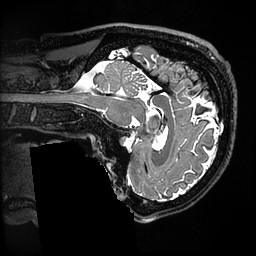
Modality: T2w
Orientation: sagittal
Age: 43
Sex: male
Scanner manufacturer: ge
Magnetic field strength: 3 T
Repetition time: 3.202 s
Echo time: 0.05892 s